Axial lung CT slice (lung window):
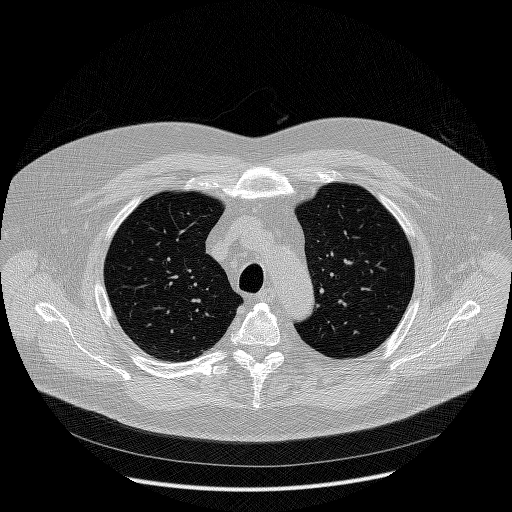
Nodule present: no